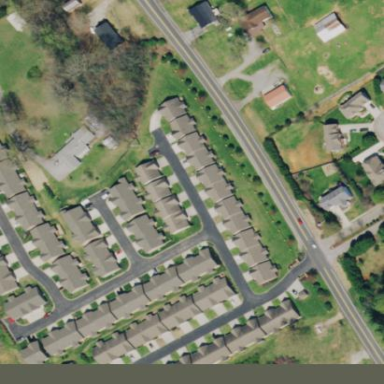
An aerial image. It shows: Condominium in residential area.